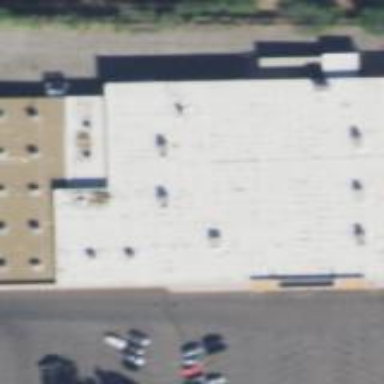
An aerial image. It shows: Building housing furniture shop.